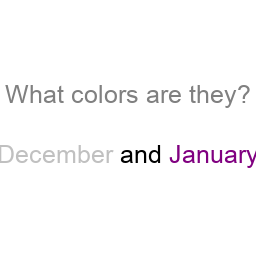
Color: silver, purple
Background color: white
Question text color: gray